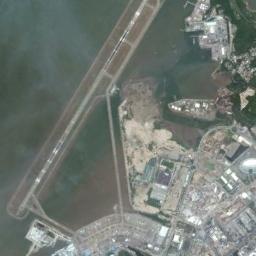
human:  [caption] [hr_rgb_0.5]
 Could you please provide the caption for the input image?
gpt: An airport with some parallel runways on the lawn and dense residential areas beside .

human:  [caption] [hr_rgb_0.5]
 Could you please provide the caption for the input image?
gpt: The runway of an airport is in the middle of a green and residential area .

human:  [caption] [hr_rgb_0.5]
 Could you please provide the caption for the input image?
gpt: There is an airport between many buildings and the sea .

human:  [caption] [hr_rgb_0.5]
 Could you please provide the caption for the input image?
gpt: The airport is surrounded by neat terraces .

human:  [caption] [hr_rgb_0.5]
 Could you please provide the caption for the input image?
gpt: There are straight roads in the airport .